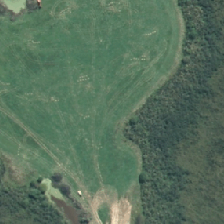
Land cover: low_producing_grassland